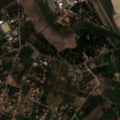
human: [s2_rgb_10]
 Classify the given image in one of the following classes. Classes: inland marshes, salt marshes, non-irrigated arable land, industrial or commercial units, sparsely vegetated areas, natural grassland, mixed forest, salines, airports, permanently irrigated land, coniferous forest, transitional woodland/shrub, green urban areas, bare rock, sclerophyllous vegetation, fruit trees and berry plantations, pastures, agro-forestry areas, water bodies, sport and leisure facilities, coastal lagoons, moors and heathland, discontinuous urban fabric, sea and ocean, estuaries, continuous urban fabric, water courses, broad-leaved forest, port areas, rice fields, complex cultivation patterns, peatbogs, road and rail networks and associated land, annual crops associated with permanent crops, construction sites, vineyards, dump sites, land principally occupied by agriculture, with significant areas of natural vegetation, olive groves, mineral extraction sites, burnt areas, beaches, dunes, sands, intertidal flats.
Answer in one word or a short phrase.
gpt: discontinuous urban fabric, sport and leisure facilities, permanently irrigated land, vineyards, complex cultivation patterns